Question: I have a categorical axis where i'd like to visually separate groups within that categorical variable. I don't want to facet because it takes up too much space and is visually not as clean.
Here's a visual example of what I want that involves some tedious hacking (setting alpha to 0 for non-data entries used for spacing).
'''
library(ggplot2)
dd <- data.frame(x=factor(c(1,-1,2:10),levels=c(1,-1,2:10)), y=c(1,2,2:10), hidden=as.factor(c(0,1,rep(0,9))))
ggplot(data=dd,aes(x=x,y=y,alpha=hidden)) +
geom_point() + scale_alpha_manual(values=c("1"=0,"0"=1)) +
scale_x_discrete(breaks=c(1:10))
'''
I'd like to be able create this plot without having to hack an extra category in (which wouldn't be feasible with the amount of data/number of groups I'm trying to plot) using the following data structure (where the variable "groups" determines where the spacing occurs):
'''
dd2 <- data.frame(x=factor(1:10,), y=c(1:10), groups=c("A",rep("B",9)))
'''

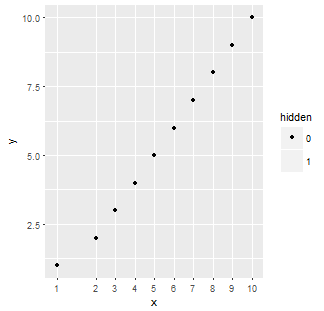
Answer: You can get the result you are looking for via the 'breaks' and 'limits' arguments to 'scale_x_discrete'. Set the 'breaks' to the levels of the factor on the x-axis and the 'limits' to the factor levels with spacers were you want/need them.
Here is an example:
'''
library(ggplot2)
dd <- data.frame(x = factor(letters[1:10]), y = 1:10)
ggplot(dd) +
aes(x = x, y = y) +
geom_point() +
scale_x_discrete(breaks = levels(dd$x),
limits = c(levels(dd$x)[1], "skip", levels(dd$x)[-1]))
'''
<URL>